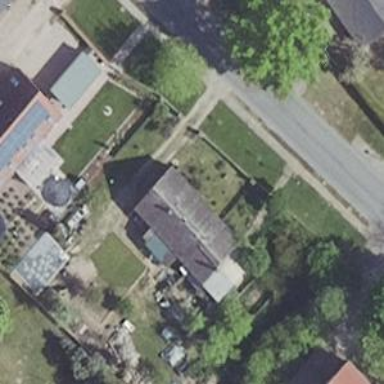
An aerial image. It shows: Semidetached house.